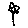
Label: flower